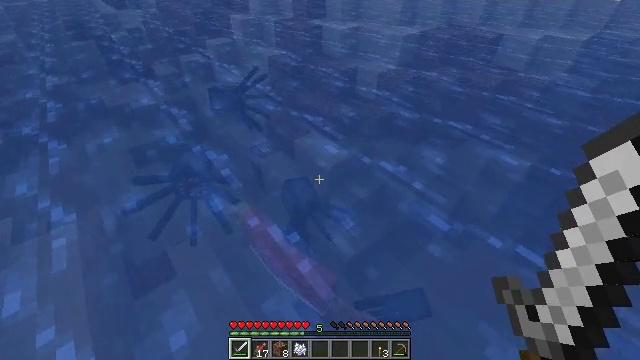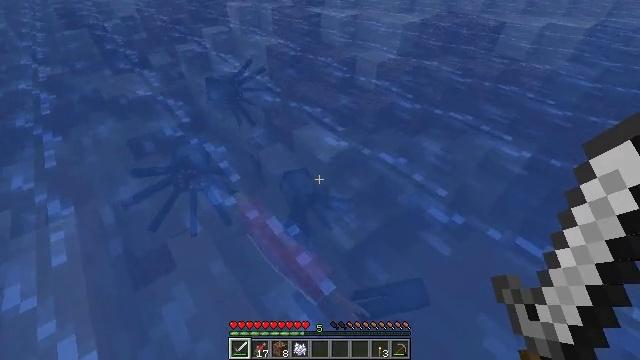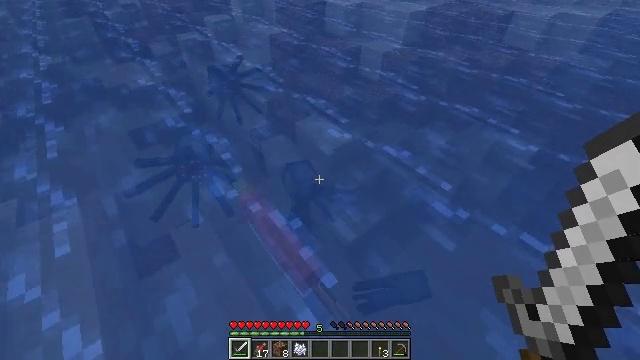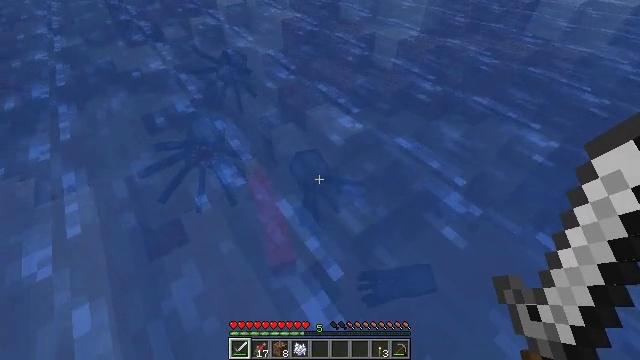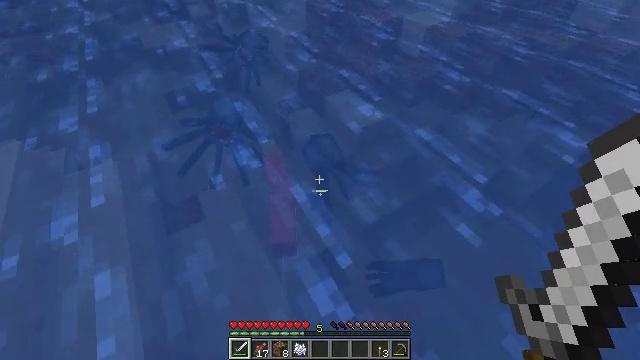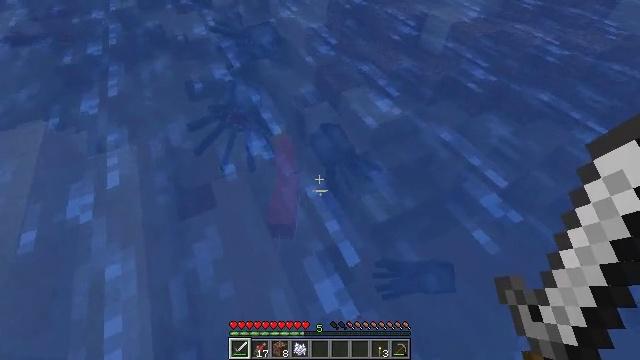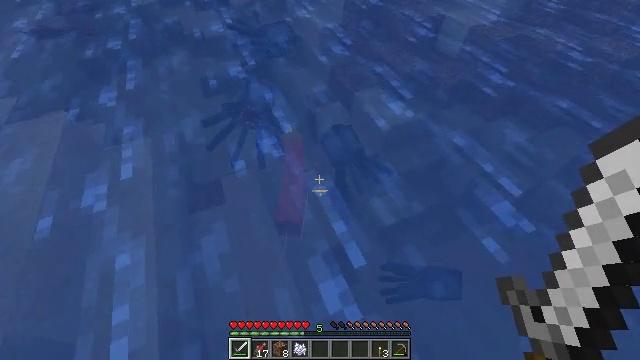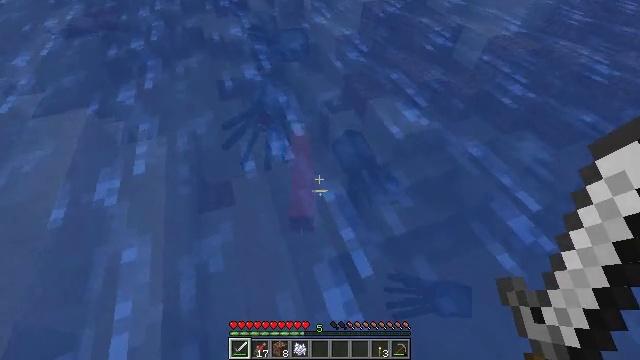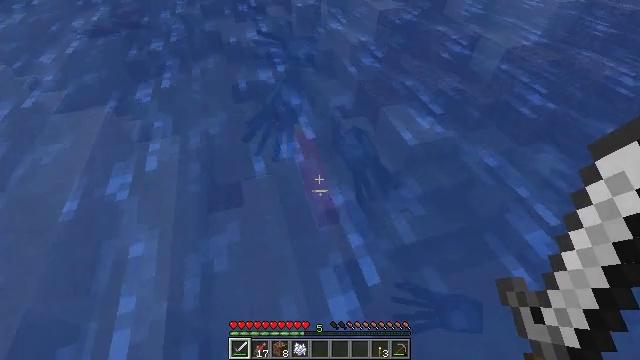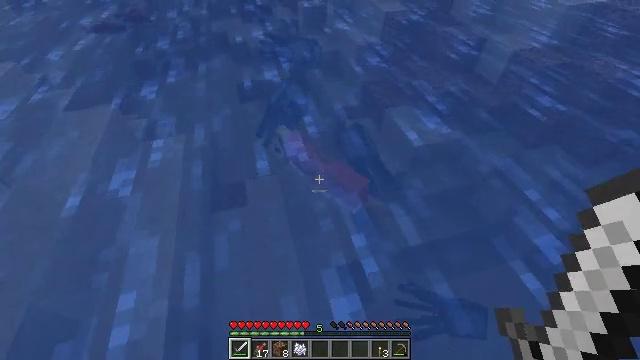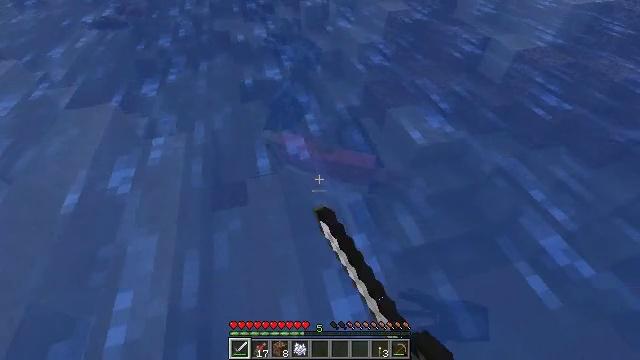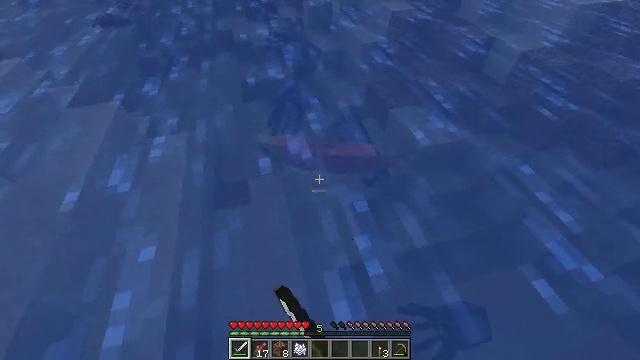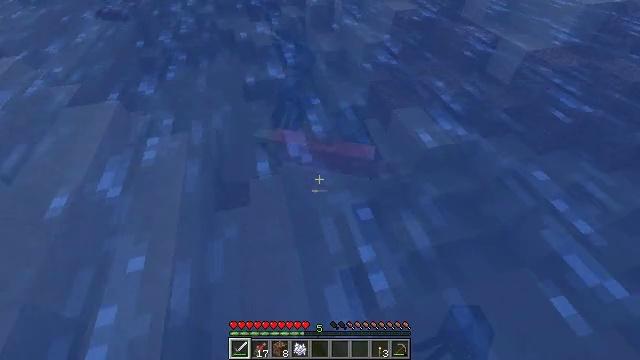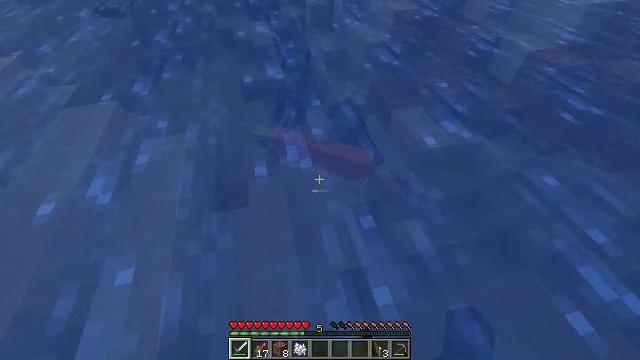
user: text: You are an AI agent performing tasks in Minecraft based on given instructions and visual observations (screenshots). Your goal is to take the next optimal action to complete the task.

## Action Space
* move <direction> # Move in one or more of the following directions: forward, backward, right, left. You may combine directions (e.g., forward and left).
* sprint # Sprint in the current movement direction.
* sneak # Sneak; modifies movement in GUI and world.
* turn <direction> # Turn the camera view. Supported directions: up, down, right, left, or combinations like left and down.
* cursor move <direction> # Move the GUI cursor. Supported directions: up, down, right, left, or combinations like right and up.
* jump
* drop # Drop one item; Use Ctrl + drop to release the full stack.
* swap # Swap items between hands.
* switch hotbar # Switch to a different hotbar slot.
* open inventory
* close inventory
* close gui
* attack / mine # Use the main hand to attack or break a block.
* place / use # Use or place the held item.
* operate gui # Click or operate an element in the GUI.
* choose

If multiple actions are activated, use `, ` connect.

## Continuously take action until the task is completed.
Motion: motion action
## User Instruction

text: Hunt a salmon.
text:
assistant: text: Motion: turn down
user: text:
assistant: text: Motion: turn down
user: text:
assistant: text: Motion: turn left and down
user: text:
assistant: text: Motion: turn left and down
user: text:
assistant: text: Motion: turn left and down
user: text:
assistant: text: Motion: turn left
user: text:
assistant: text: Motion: turn left and up
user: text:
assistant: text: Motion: turn left and up
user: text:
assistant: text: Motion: turn left, attack / mine
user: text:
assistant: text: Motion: move forward, attack / mine
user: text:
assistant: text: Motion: move forward, attack / mine
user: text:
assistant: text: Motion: move forward, attack / mine
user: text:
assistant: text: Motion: move forward
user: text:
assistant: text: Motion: no_op